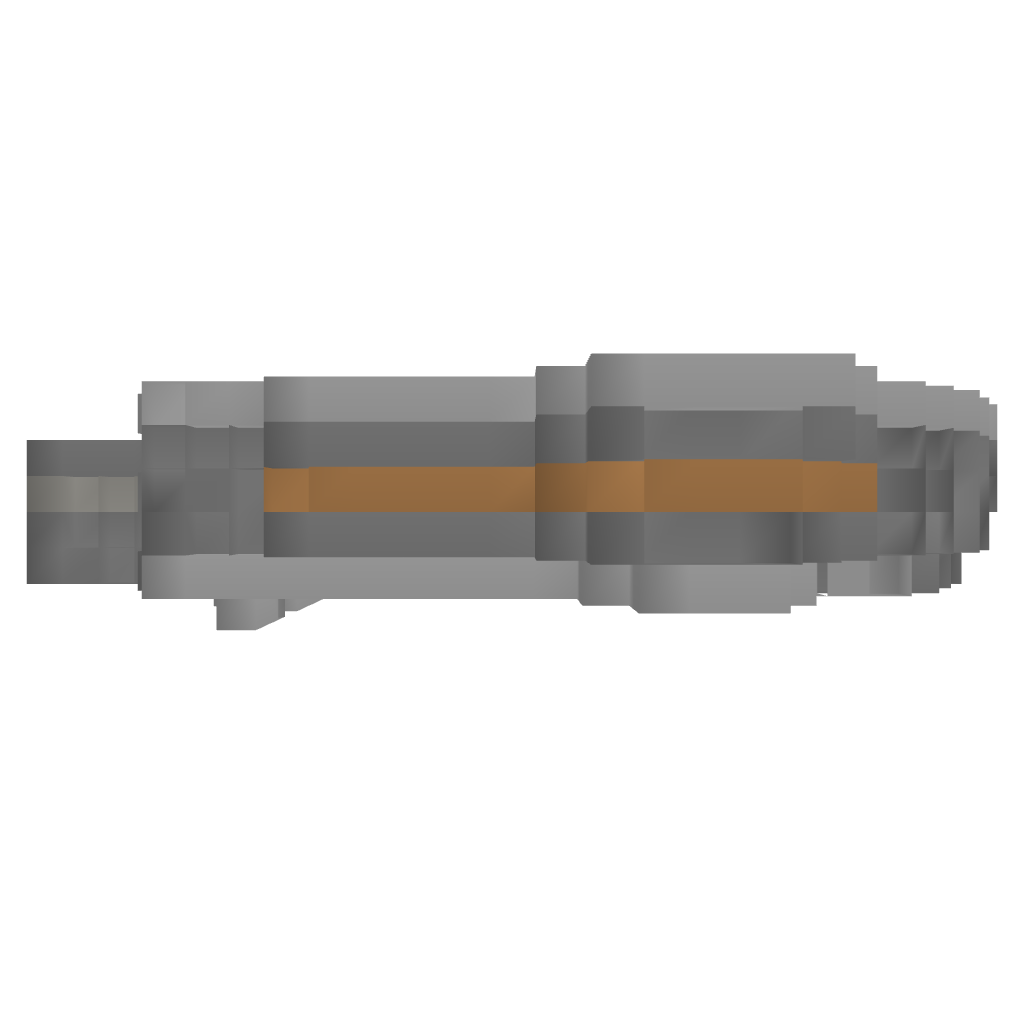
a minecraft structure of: Movecraft Ship USS Defiant